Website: walmart
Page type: billing-address
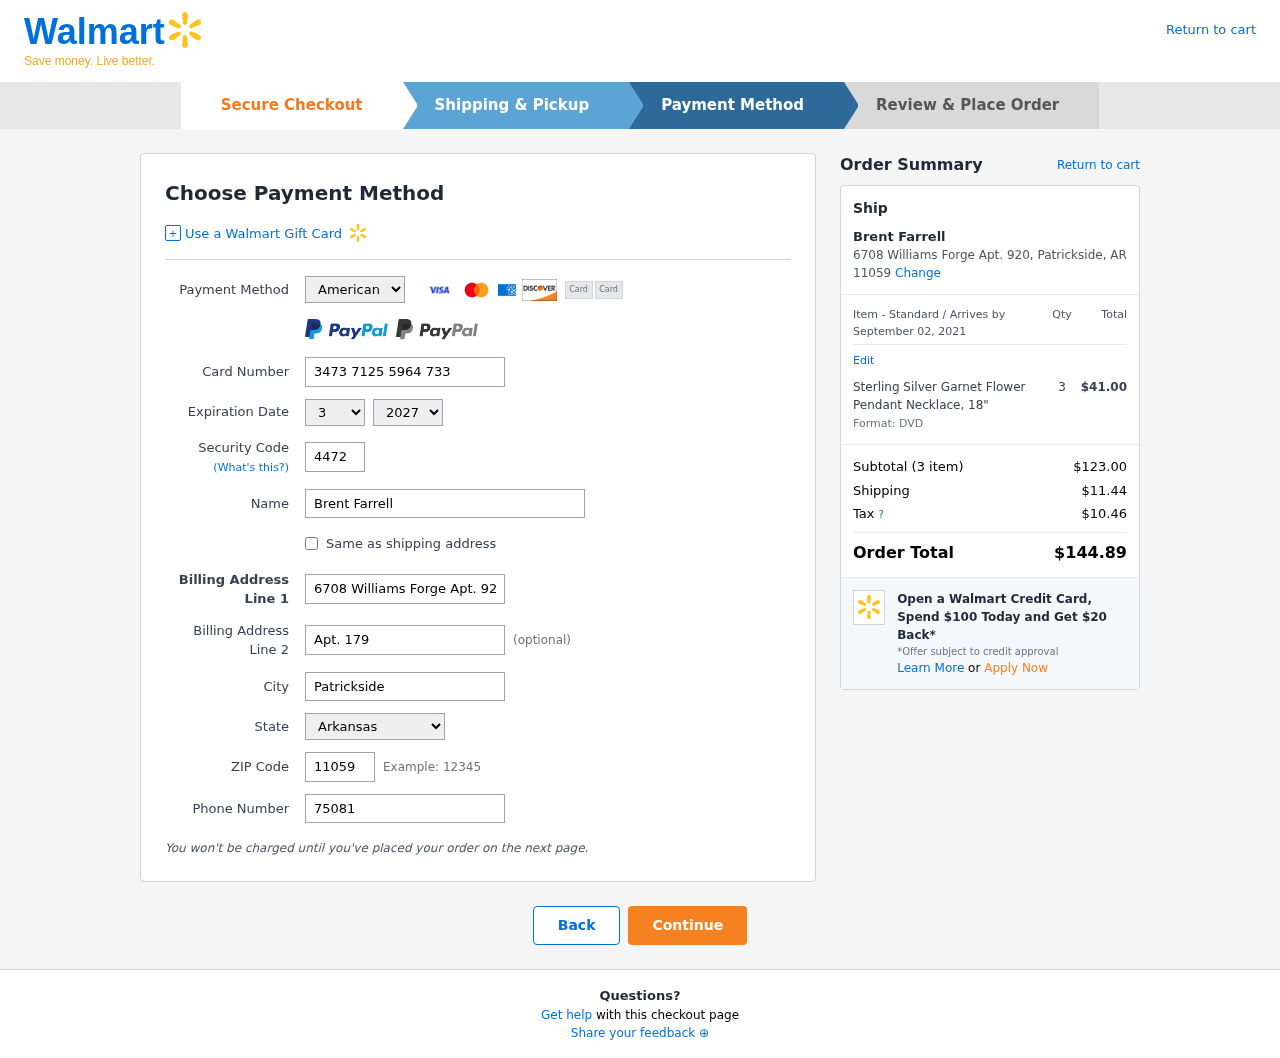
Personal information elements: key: PII_CARD_CVV
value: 4472
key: PII_CARD_EXPIRY_MONTH
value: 03
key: PII_CARD_EXPIRY_YEAR
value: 27
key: PII_CARD_NUMBER
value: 3473 7125 5964 733
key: PII_CARD_TYPE
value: American Express
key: PII_CITY
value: Patrickside
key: PII_CITY_STATE_ZIP
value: Patrickside, AR 11059
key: PII_FULLNAME
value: Brent Farrell
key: PII_PHONE
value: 7508132187
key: PII_POSTCODE
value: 11059
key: PII_STATE
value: Arkansas
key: PII_STREET
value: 6708 Williams Forge Apt. 920
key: PII_STREET2
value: Apt. 179
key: PII_FULLNAME2
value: Brent Farrell
Product elements: key: PRODUCT1_NAME
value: Sterling Silver Garnet Flower Pendant Necklace, 18"
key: PRODUCT1_PRICE
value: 41
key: PRODUCT1_QUANTITY
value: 3
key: PRODUCT1_DESC
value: Format: DVD
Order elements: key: ORDER_DELIVERY_DATE
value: September 02, 2021
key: ORDER_NUM_ITEMS
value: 3
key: ORDER_SUBTOTAL
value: $123.00
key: ORDER_SHIPPING_COST
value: $11.44
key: ORDER_TAX
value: $10.46
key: ORDER_TOTAL
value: $144.89